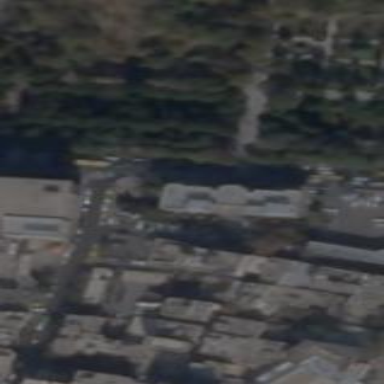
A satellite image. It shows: Government office.